Current action and preconditions to check: trajectory_clear

Your task: For each precondition in the list above, predict whether it will hold at this action.

Consider the current scene as observed from the mobile robot's camera, and analyze the predicted future states of all dynamic agents (e.g., people, animals, vehicles, or any moving entities) within the NEXT SECOND.

IMPORTANT: Only answer "very likely" if you are absolutely certain—based on strong, clear evidence—that a dynamic agent will violate the precondition in the predicted future state. Do NOT answer "very likely" for unlikely, ambiguous, or low-probability risks.

Ask yourself for each precondition: Is there a high probability, with clear and convincing evidence, that the predicted future states of any dynamic agent will interfere with the predicted future state of the currently executing action within the NEXT SECOND, causing that precondition to fail?

Assess the risk level based on these predictions. Use "likely" or "very likely" if motions create a clear risk of interference.

Use "neutral" or "improbable" if agents are nearby but their predicted paths are clearly diverging or non-conflicting.

Failure Risk Categories: "very improbable", "improbable", "neutral", "likely", "very likely"

Answer Format: Output ONLY the probability_of_failure value from these categories: "very improbable", "improbable", "neutral", "likely", "very likely"

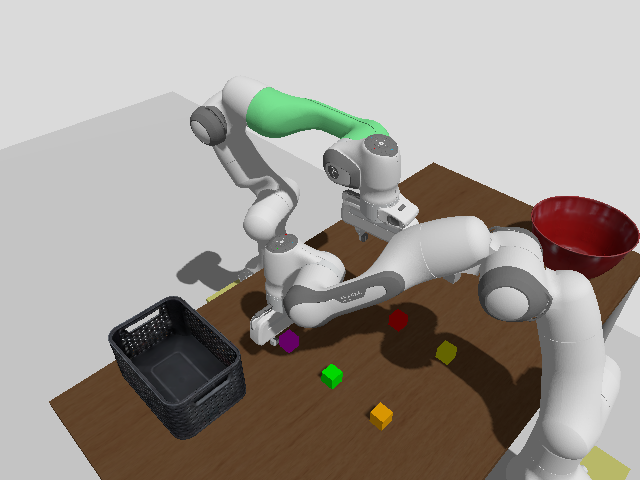

Answer: improbable